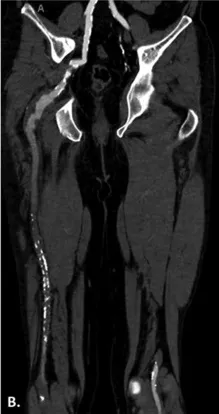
B) Coronal view of the posterior thigh elucidating the path of the right PSA from iliac artery to popliteal artery.
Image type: radiology (ct)